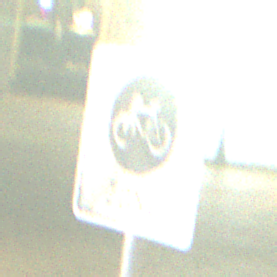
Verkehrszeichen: EndeFahrradzone
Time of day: Night
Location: Outdoor (Urban)
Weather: Clear
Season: NotSpecified
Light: Artificial